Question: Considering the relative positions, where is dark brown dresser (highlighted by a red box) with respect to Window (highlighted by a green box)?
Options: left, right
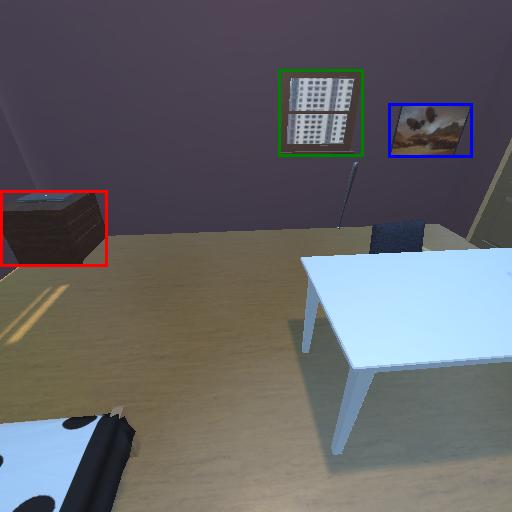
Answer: left